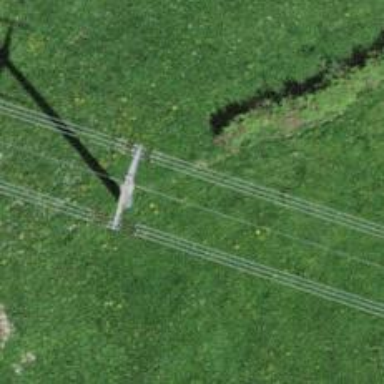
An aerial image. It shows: Concrete power pole.